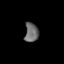
Tissue: prostate
Cell type: Endothelial cells
Senescence score: 0.7012
Nuclear area (px): 259
Mean DAPI intensity: 106.193